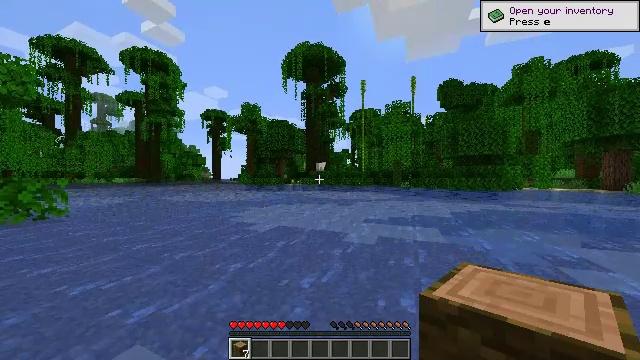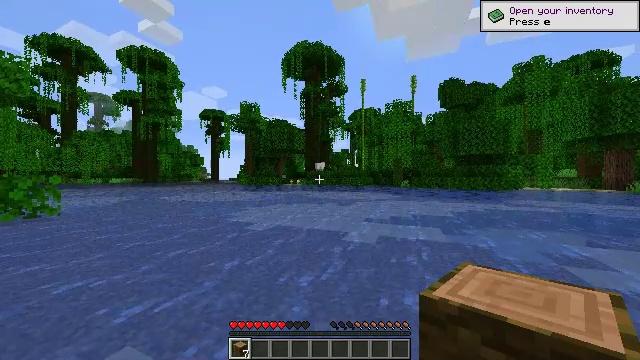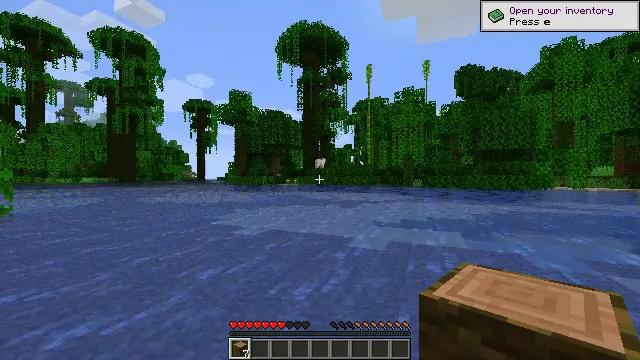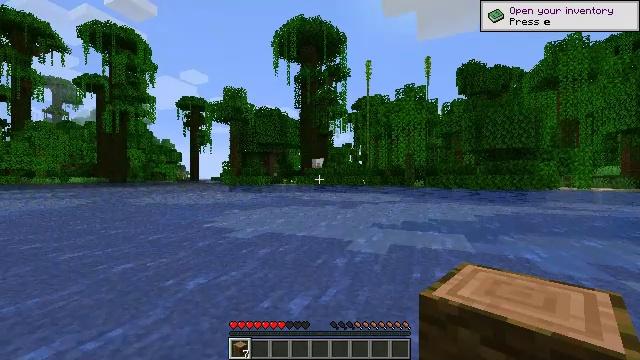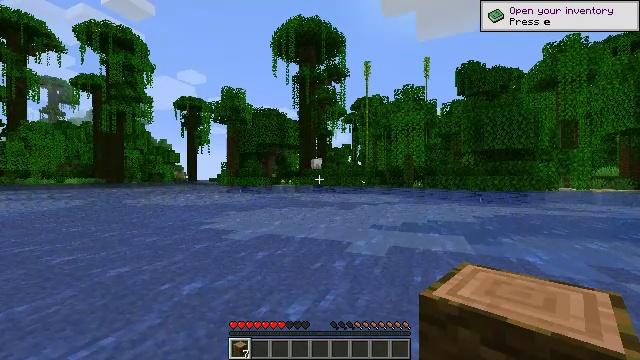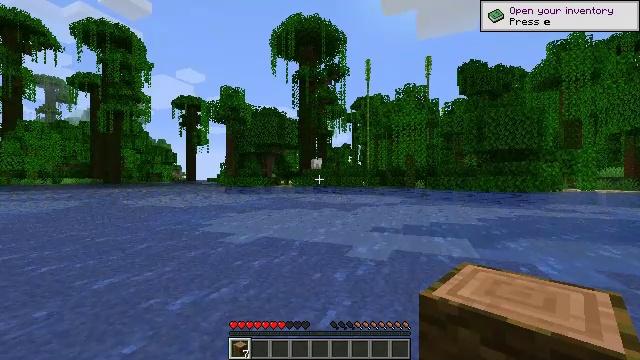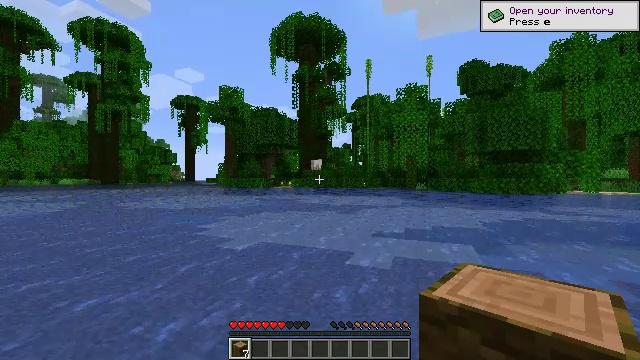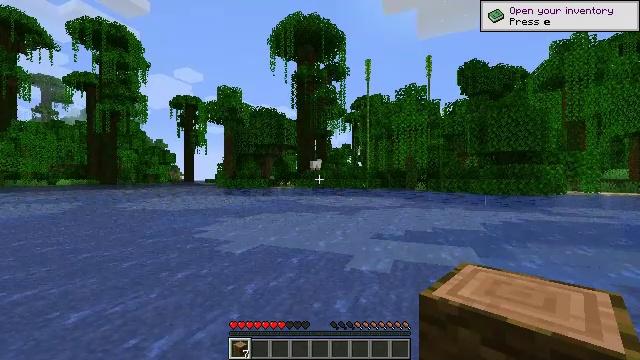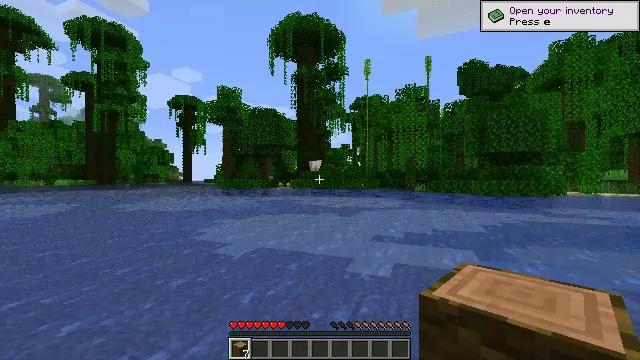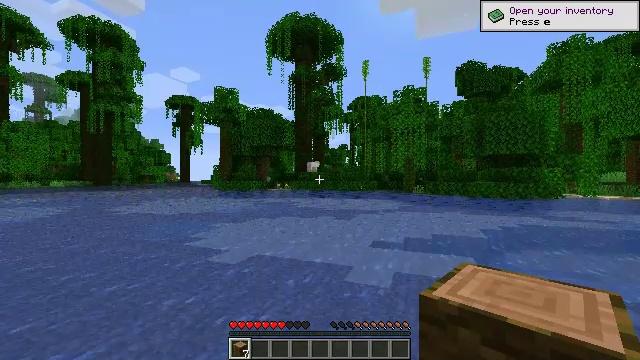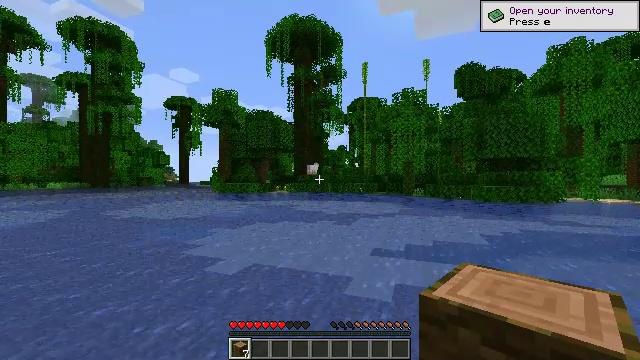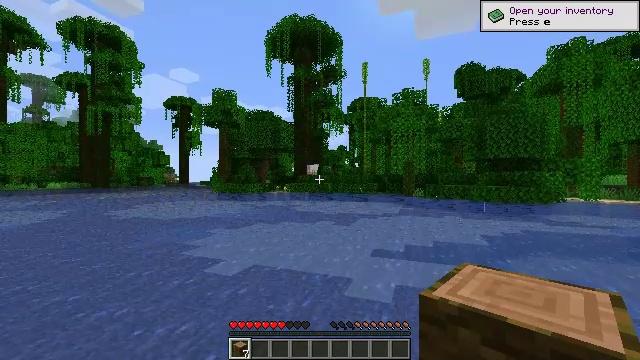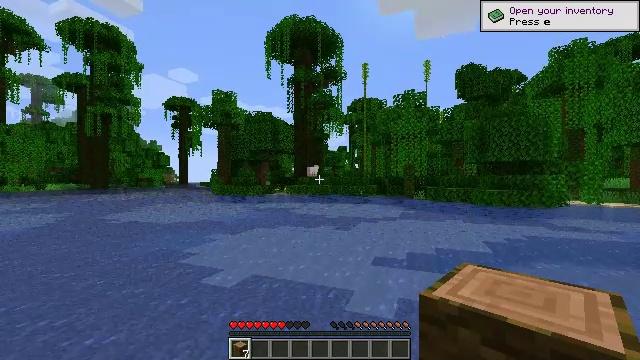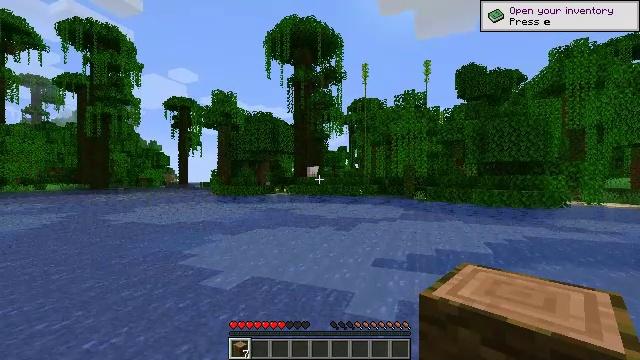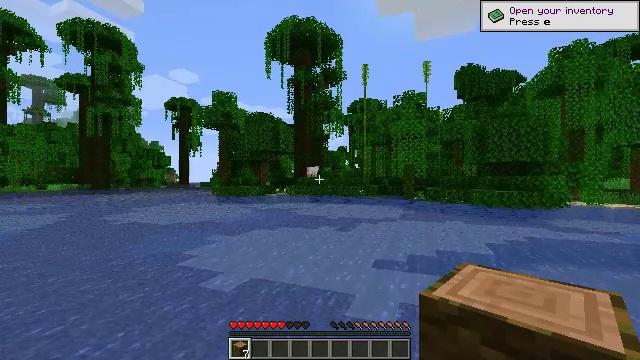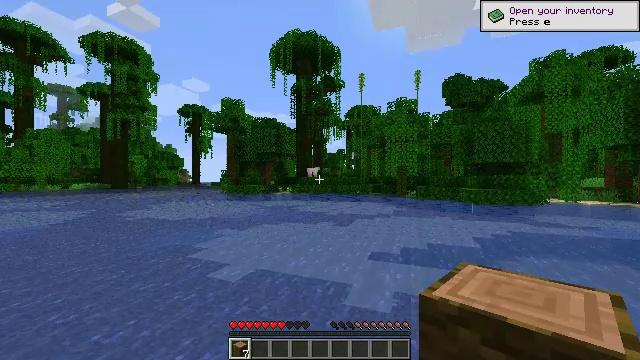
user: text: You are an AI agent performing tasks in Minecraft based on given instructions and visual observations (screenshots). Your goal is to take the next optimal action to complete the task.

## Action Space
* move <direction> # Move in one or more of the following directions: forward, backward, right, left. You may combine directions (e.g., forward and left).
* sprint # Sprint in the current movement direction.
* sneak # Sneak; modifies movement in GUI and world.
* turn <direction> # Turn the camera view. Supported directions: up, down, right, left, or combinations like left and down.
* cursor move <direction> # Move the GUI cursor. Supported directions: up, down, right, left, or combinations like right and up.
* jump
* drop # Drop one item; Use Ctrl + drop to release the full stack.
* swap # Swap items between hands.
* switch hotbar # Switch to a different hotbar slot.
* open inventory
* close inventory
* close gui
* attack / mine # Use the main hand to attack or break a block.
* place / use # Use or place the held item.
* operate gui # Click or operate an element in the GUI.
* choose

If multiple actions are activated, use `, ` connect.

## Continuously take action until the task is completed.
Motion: motion action
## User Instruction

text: Break the bamboo stalk.
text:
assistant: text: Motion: move forward, jump
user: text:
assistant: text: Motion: move forward, jump
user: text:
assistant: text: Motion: move forward, sprint, jump
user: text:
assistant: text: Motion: move forward, sprint, jump
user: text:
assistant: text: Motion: move forward, sprint, jump
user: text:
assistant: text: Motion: move forward, sprint, jump
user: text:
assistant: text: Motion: move forward, sprint, jump
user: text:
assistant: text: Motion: move forward, jump
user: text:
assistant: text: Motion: move forward, jump
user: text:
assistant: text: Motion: move forward, jump
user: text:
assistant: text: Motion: move forward, jump
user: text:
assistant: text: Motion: move forward, jump
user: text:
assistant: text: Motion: move forward, sprint, jump
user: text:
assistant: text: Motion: move forward, sprint, jump
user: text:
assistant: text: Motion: move forward, sprint, jump
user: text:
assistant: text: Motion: move forward, jump
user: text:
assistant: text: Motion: move forward, jump
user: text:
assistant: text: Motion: move forward, jump
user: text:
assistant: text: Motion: move forward, jump
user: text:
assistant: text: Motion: move forward, sprint, jump
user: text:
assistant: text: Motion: move forward, sprint, jump
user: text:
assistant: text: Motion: move forward, sprint, jump
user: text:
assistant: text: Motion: move forward, sprint, jump
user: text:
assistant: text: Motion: move forward, jump
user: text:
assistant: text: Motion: move forward, jump
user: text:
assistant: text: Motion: move forward, jump
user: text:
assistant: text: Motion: move forward, jump
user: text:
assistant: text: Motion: move forward, jump
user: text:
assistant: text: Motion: move forward, jump
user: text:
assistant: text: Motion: move forward, jump